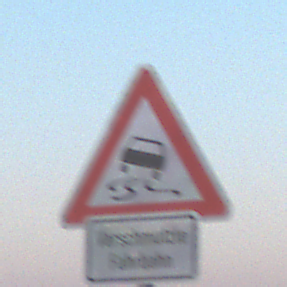
Verkehrszeichen: SchleuderOderRutschgefahr
Zusatzzeichen unten: HinweiseAufGefahrenDurchVerbaleAngabe4
Umgebung: Outdoor, Nature
Tageszeit: SunriseSunset
Wetter: Clear
Licht: Natural
Jahreszeit: Winter
Kontrast: LowContrast